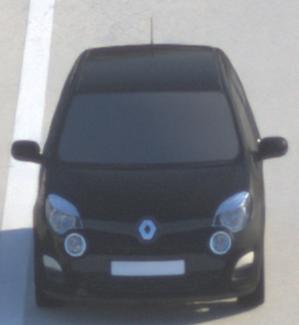
Make: Renault
Model: Twingo 1.2 LEV 16V 75
Detailed model: Twingo (II)
Model produced from: 2012/01
Model produced until: 2014/07
Doors: 3
Color: black
Road condition: dry road
Daytime: sunrise or sunset
Contrast: medium contrast